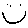
Label: smiley face